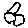
Label: flower